Question: This is a follow up from
<URL>
where I wanted to know if there is a way to add an edge/border (not sure of the proper word) to the links created using 'ggforce::geom_link2'? Something similar to points with pch >20.
A solution given by @tjebo was to make 2 geom_link/path layers, with the first one a bit wider than the second one to have it look like a border (see code below).
So I have 2 issues here:
1. The edge is not apparent when there is a crossing. That can be rather messy in the case of an ordination with many points. Any solution?
2. Why are my sizes not being respected? The black border link should constantly be 1 wider than the colourful link (ie 0.5 on each side). That is not the case here. Am I missing something?
'''
library(ggforce)
#> Loading required package: ggplot2
df <- data.frame(x = c(5, 10, 5, 10),
y = c(5, 10, 10, 5),
width = c(1, 10, 6, 2),
colour = letters[1:4],
group = c(1, 1, 2, 2),
width_border = c(2, 11, 7, 3))
ggplot(df) +
geom_link2(aes(x = x, y = y, group = group, size = width_border),
lineend = 'round') +
geom_link2(aes(x = x, y = y, colour = colour, group = group, size = width),
lineend = 'round', n = 500)
'''

<URL>
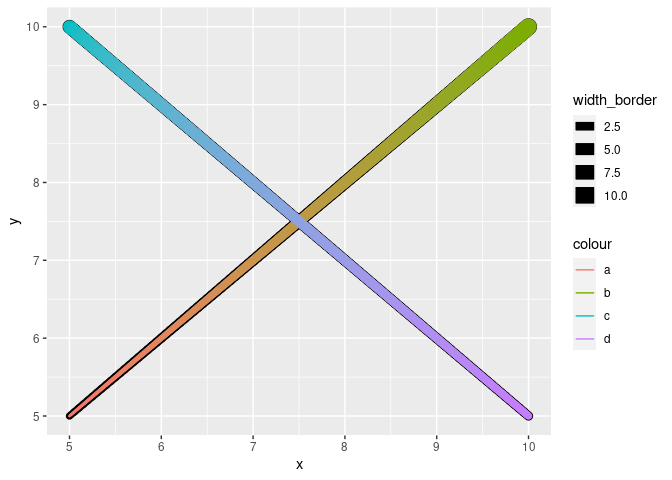
Answer: Here's a quick implementation of essentially the same hack proposed by @tjebo, with the two-grob-creation step internalised within the underlying 'ggproto' object.
'''
ggplot(df, aes(x = x, y = y, group = group)) +
geom_link3(aes(colour = colour, size = width,
border_width = width_border),
lineend = 'round', n = 500) +
scale_size_identity() + ggtitle("1")
# border colour defaults to black, but can be changed to other colours as well
ggplot(df, aes(x = x, y = y, group = group)) +
geom_link3(aes(colour = colour, size = width,
border_width = width_border),
border_colour = "blue",
lineend = 'round', n = 500) +
scale_size_identity() + ggtitle("2")
# behaves just like geom_link2 if border_width / colour are not specified
ggplot(df, aes(x = x, y = y, group = group)) +
geom_link3(aes(colour = colour, size = width),
lineend = 'round', n = 500) +
scale_size_identity() + ggtitle("3")
# also works with constant link colour/size & visibly varying border width
ggplot(df, aes(x = x, y = y, group = group)) +
geom_link3(aes(border_width = width_border*2),
colour = "white", size = 2,
lineend = 'round', n = 500) +
scale_size_identity() + ggtitle("4")
'''
<URL>
(legends removed to conserve space)
Code:
'''
GeomPathInterpolate3 <- ggproto(
"GeomPathInterpolate3",
ggforce:::GeomPathInterpolate,
default_aes = aes(colour = "black",
size = 0.5,
linetype = 1,
alpha = NA,
border_colour = "black",
border_width = 0),
draw_panel = environment(Geom$draw_panel)$f,
draw_group = function (data, panel_scales, coord, arrow = NULL,
lineend = "butt", linejoin = "round", linemitre = 1,
na.rm = FALSE) {
if (!anyDuplicated(data$group)) {
message("geom_path_interpolate: Each group consists of only one observation. ",
"Do you need to adjust the group aesthetic?")
}
data <- data[order(data$group), , drop = FALSE]
data <- interpolateDataFrame(data)
munched <- coord_munch(coord, data, panel_scales)
rows <- stats::ave(seq_len(nrow(munched)),
munched$group, FUN = length)
munched <- munched[rows >= 2, ]
if (nrow(munched) < 2) {
return(zeroGrob())
}
attr <- ggplot2:::dapply(data, "group", function(df) {
ggplot2:::new_data_frame(list(solid = identical(unique(df$linetype), 1),
constant = nrow(unique(df[,
c("alpha", "colour",
"size", "linetype",
"border_width")])) == 1))
})
solid_lines <- all(attr$solid)
constant <- all(attr$constant)
if (!solid_lines && !constant) {
stop("geom_path_interpolate: If you are using dotted or dashed lines",
", colour, size and linetype must be constant over the line",
call. = FALSE)
}
n <- nrow(munched)
group_diff <- munched$group[-1] != munched$group[-n]
start <- c(TRUE, group_diff)
end <- c(group_diff, TRUE)
if (!constant) {
ggplot2:::ggname("geom_link_border",
grid::grobTree(grid::segmentsGrob(munched$x[!end], munched$y[!end], munched$x[!start],
munched$y[!start], default.units = "native", arrow = arrow,
gp = grid::gpar(col = munched$border_colour[!end],
fill = munched$border_colour[!end],
lwd = munched$border_width[!end] * .pt,
lty = munched$linetype[!end],
lineend = lineend, linejoin = linejoin, linemitre = linemitre)),
grid::segmentsGrob(munched$x[!end], munched$y[!end], munched$x[!start],
munched$y[!start], default.units = "native", arrow = arrow,
gp = grid::gpar(col = alpha(munched$colour, munched$alpha)[!end],
fill = alpha(munched$colour, munched$alpha)[!end],
lwd = munched$size[!end] * .pt,
lty = munched$linetype[!end],
lineend = lineend, linejoin = linejoin, linemitre = linemitre))))
}
else {
ggplot2:::ggname("geom_link_border",
grid::grobTree(grid::polylineGrob(munched$x, munched$y, default.units = "native",
arrow = arrow,
gp = grid::gpar(col = munched$border_colour[!end],
fill = munched$border_colour[!end],
lwd = munched$border_width[start] * .pt,
lty = munched$linetype[start], lineend = lineend,
linejoin = linejoin, linemitre = linemitre)),
grid::polylineGrob(munched$x, munched$y, default.units = "native",
arrow = arrow,
gp = grid::gpar(col = alpha(munched$colour, munched$alpha)[start],
fill = alpha(munched$colour, munched$alpha)[start],
lwd = munched$size[start] * .pt,
lty = munched$linetype[start], lineend = lineend,
linejoin = linejoin, linemitre = linemitre))))
}
}
)
geom_link3 <- function (mapping = NULL, data = NULL, stat = "link2",
position = "identity", arrow = NULL, lineend = "butt",
na.rm = FALSE, show.legend = NA, inherit.aes = TRUE, n = 100,
...) {
layer(data = data, mapping = mapping, stat = stat, geom = GeomPathInterpolate3,
position = position, show.legend = show.legend, inherit.aes = inherit.aes,
params = list(arrow = arrow, lineend = lineend, na.rm = na.rm,
n = n, ...))
}
'''
The basic idea is to create the grobs in 'draw_group' rather than 'draw_panel', so that each line's border grob & link grob are drawn sequentially.
Two new parameters are introduced:
1. border_width: defaults to 0; can be mapped to a numerical aesthetic.
2. border_colour: defaults to "black"; can be changed to another colour, but is not intended to vary within the layer, as I think that will make things too confusing.
'border_color'